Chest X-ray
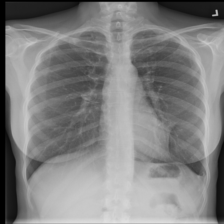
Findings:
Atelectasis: negative
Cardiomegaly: negative
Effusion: negative
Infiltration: negative
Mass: negative
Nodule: negative
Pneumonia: negative
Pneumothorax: negative
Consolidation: negative
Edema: negative
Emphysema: negative
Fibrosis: negative
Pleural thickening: negative
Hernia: negative